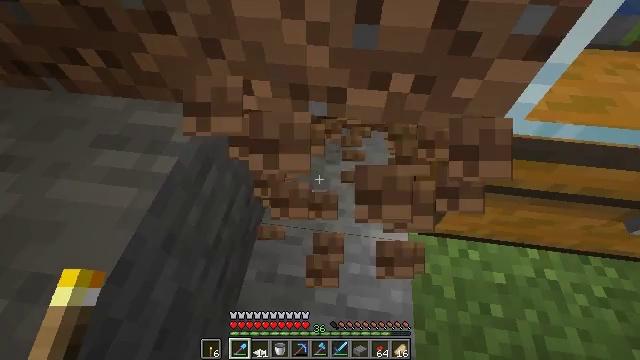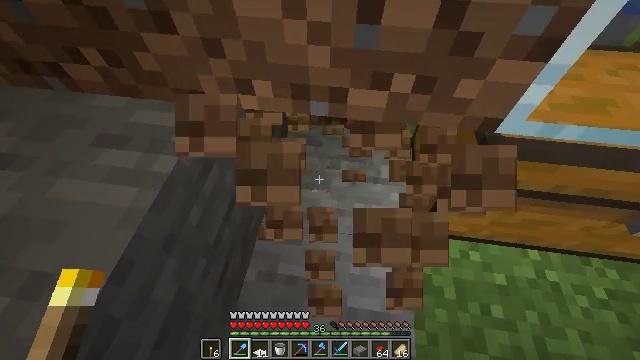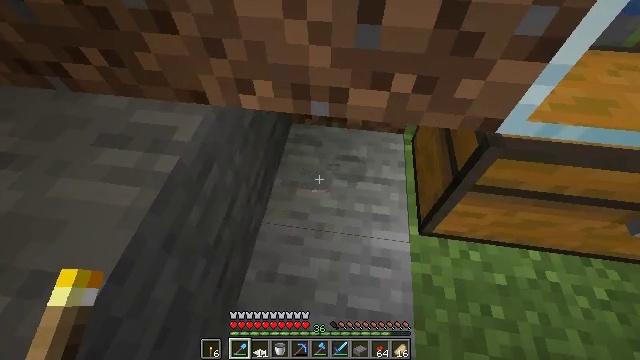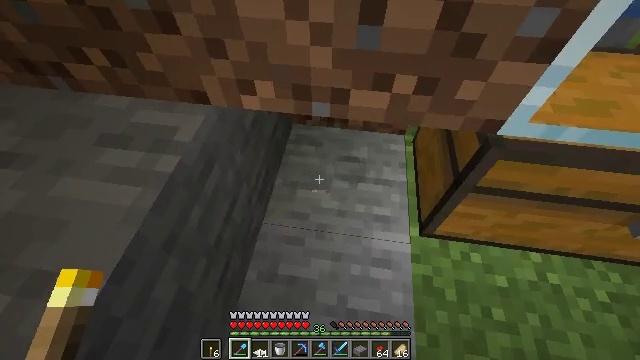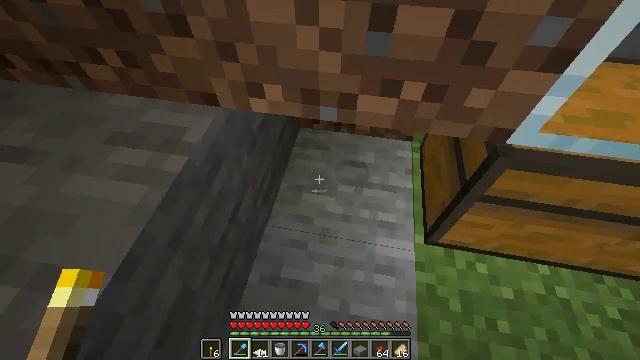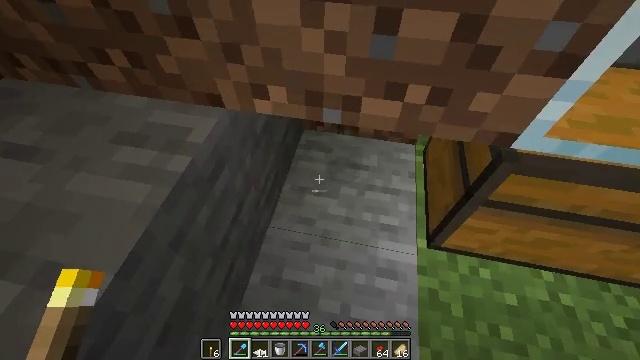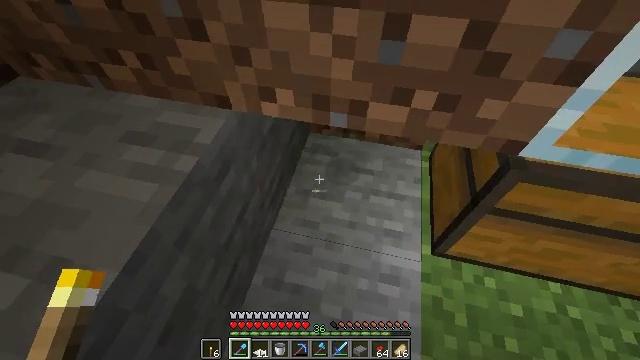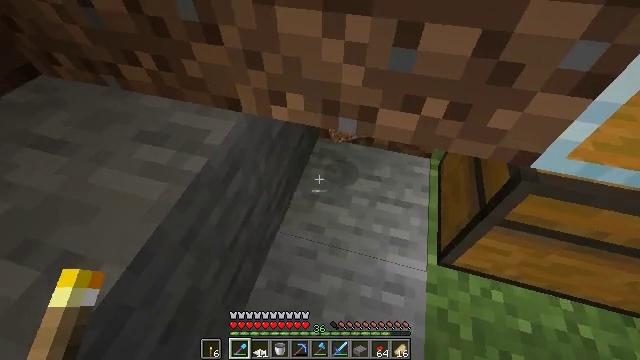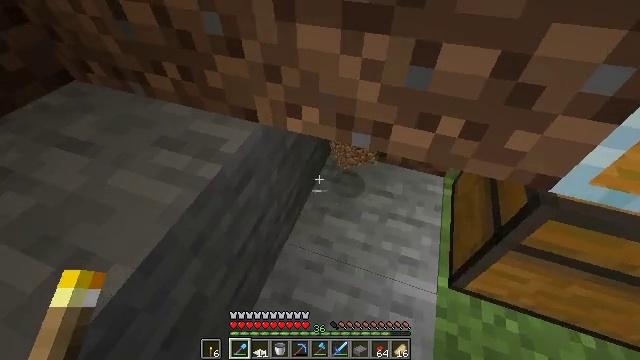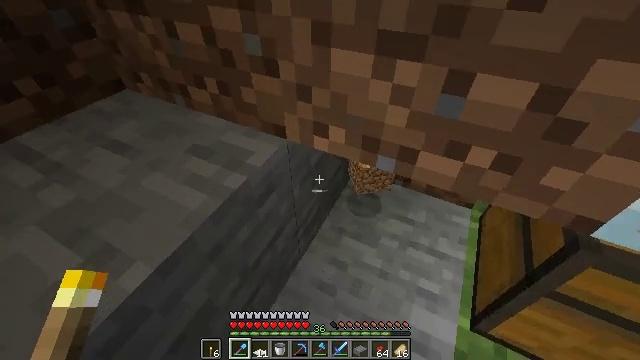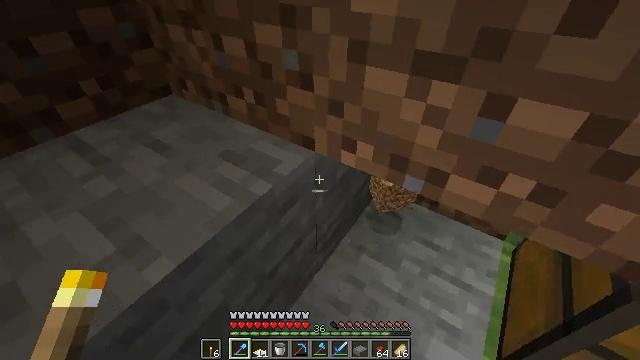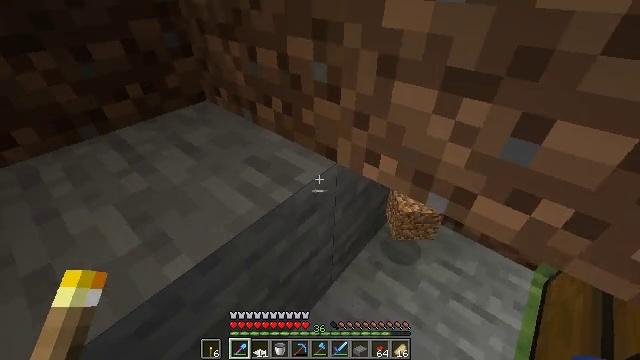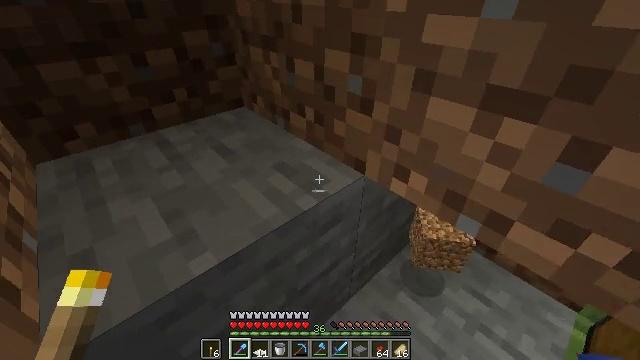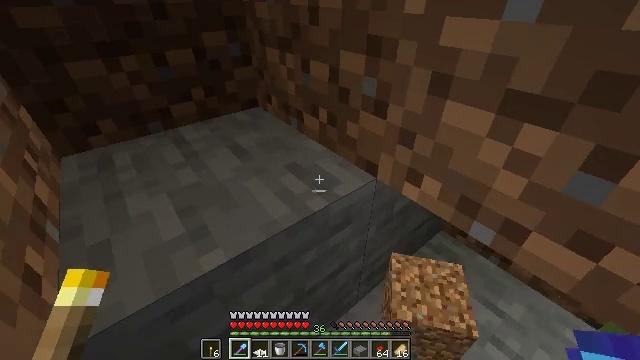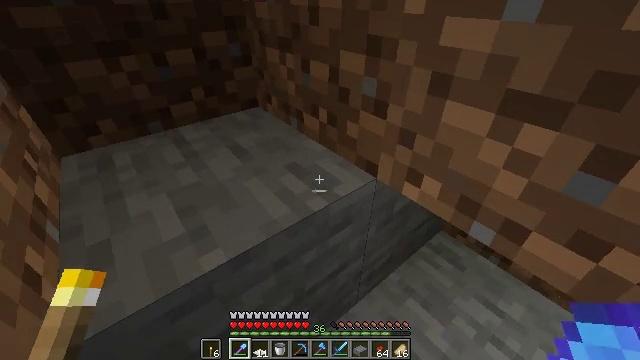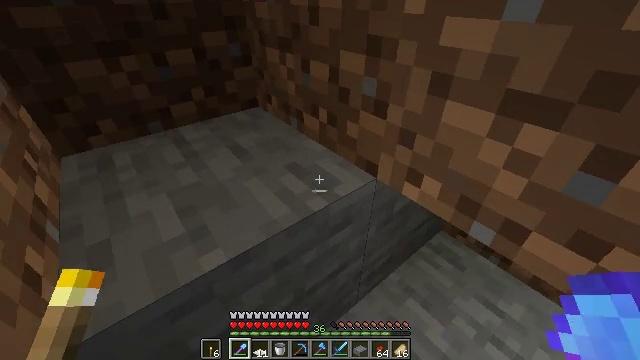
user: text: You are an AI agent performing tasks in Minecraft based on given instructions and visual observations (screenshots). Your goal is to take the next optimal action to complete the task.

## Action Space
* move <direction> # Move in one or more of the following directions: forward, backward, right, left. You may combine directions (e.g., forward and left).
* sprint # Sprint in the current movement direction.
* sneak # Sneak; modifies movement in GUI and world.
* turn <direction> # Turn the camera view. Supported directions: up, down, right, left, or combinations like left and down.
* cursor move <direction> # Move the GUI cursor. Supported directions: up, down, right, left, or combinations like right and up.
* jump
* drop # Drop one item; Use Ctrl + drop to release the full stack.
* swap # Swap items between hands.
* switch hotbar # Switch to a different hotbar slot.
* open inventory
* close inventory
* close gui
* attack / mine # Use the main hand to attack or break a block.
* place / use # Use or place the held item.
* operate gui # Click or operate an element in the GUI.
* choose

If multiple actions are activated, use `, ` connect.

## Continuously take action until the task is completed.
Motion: motion action
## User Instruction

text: Mine grass block from the ground.
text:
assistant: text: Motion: no_op
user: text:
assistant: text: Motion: no_op
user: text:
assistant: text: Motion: no_op
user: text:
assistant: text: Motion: turn left
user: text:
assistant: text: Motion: turn left
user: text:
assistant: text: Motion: turn left
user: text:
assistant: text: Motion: turn left and up
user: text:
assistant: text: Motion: turn left and up
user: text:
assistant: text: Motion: turn left and up
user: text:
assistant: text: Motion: turn left and up
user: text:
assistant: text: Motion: turn left and up
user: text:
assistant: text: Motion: turn left and up
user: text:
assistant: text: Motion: turn left
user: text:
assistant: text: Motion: no_op
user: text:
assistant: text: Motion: no_op
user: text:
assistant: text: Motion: no_op
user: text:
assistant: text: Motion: no_op
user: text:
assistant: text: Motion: no_op
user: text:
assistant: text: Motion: turn left
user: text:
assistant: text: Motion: turn left and down
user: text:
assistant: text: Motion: turn left and down
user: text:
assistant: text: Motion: no_op
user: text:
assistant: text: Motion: no_op
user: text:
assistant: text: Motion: no_op
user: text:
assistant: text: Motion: no_op
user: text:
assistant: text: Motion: turn right and down
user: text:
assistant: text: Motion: turn right and down
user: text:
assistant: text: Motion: turn right and down
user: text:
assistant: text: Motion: turn right and down
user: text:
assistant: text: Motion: turn right and down